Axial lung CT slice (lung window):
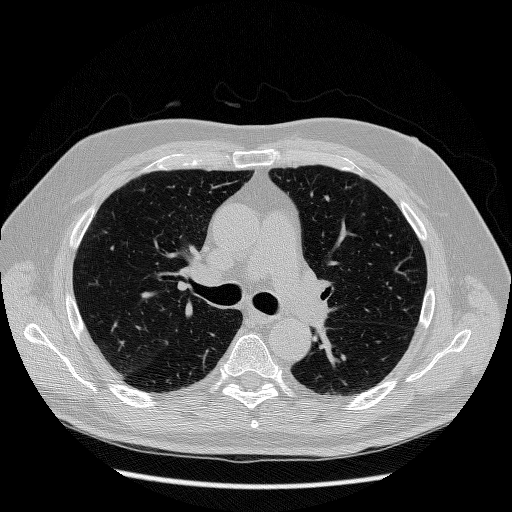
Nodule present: no